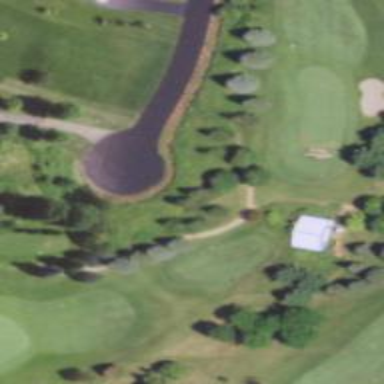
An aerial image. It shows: Golf tee.